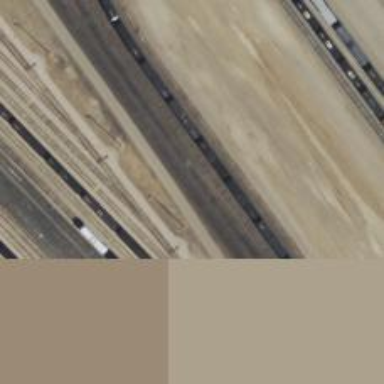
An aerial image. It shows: Railway yard used for servicing trains.